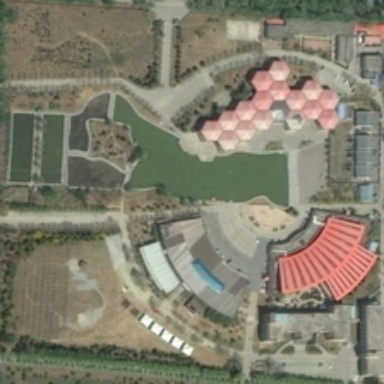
Here is a red roof arc building and a red roof honeycomb building near a lake  together with some other buildings .